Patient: sex M, age 53
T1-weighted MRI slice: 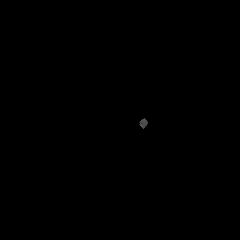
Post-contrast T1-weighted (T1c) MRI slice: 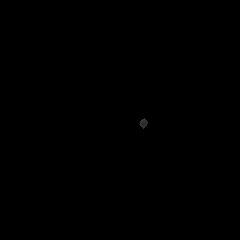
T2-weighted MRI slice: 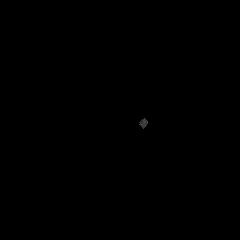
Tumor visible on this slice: no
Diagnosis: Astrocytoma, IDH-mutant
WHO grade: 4